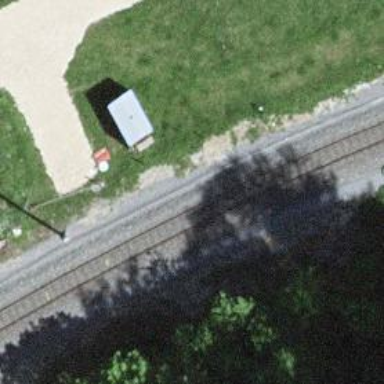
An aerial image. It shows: Disused railway.